Question:
The exact same code works under Windows with Chrome, FF and IE.
I just switched to Linux and this code doesn't work neither on FF or Chrome?
I tried the "style" tag, with no change in results.
Can someone help?
Is there a browser independent way of having 100% svg coverage?
'''
<!DOCTYPE html>
<html>
<head lang="en">
<meta charset="UTF-8">
<title></title>
</head>
<body>
<script src="jquery-1.11.2.min.js"></script>
<script src="snap.svg-min.js"></script>
<svg id="svgEle" height="100%" width="100%"></svg>
<script>
var snapCanvas = Snap("#svgEle");
var circle = snapCanvas.circle(100, 100, 100);
</script>
</body>
</html>
'''
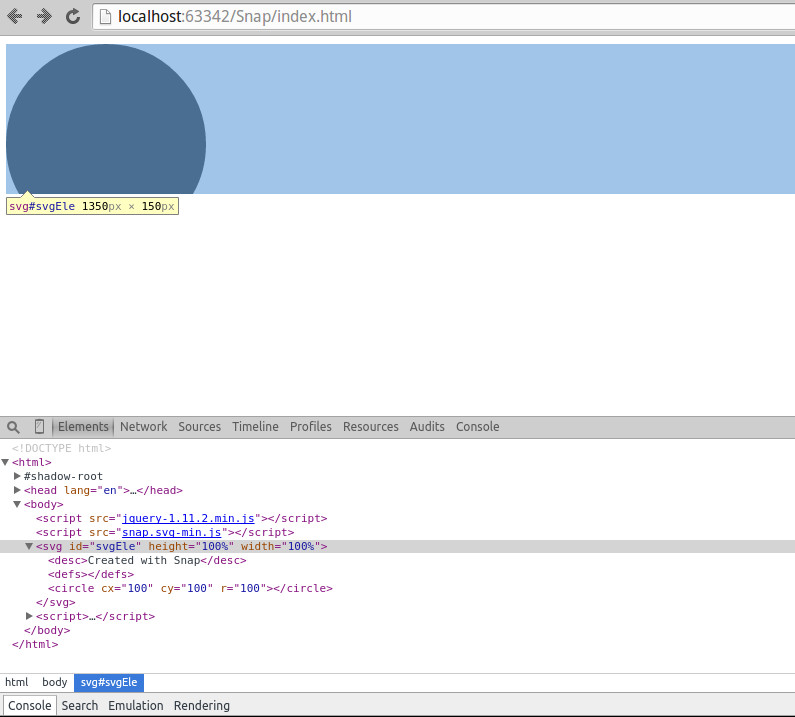
Answer: The browser is behaving correctly. If you try the HTML on Windows Chrome you get the same result.
'''
<!DOCTYPE html>
<html>
<head lang="en">
<meta charset="UTF-8">
<title></title>
</head>
<body>
<svg id="svgEle" height="100%" width="100%">
<circle cx="100" cy="100" r="100"/>
</svg>
</body>
</html>
'''
The reason is as follows:
1. You haven't specified an actual size for the SVG. You've told it to be 100% of it's parent (<body>).
2. The <body> by default has width 100% and its height collapses to the height of its children.
3. The size of its child (the SVG) is not determinable, so the <body> height defaults to the "intrinsic size" used by browsers when it can't determine a size. That height is 150px.
4. So the end result is that the SVG has a size of 100% by 150px.